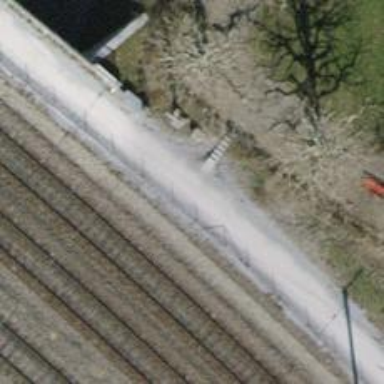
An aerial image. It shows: Footway with surface of fine gravel.